Field crop: maize
Growth stage: 2
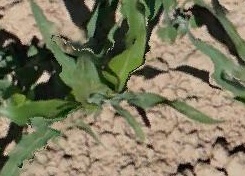
Species: maize